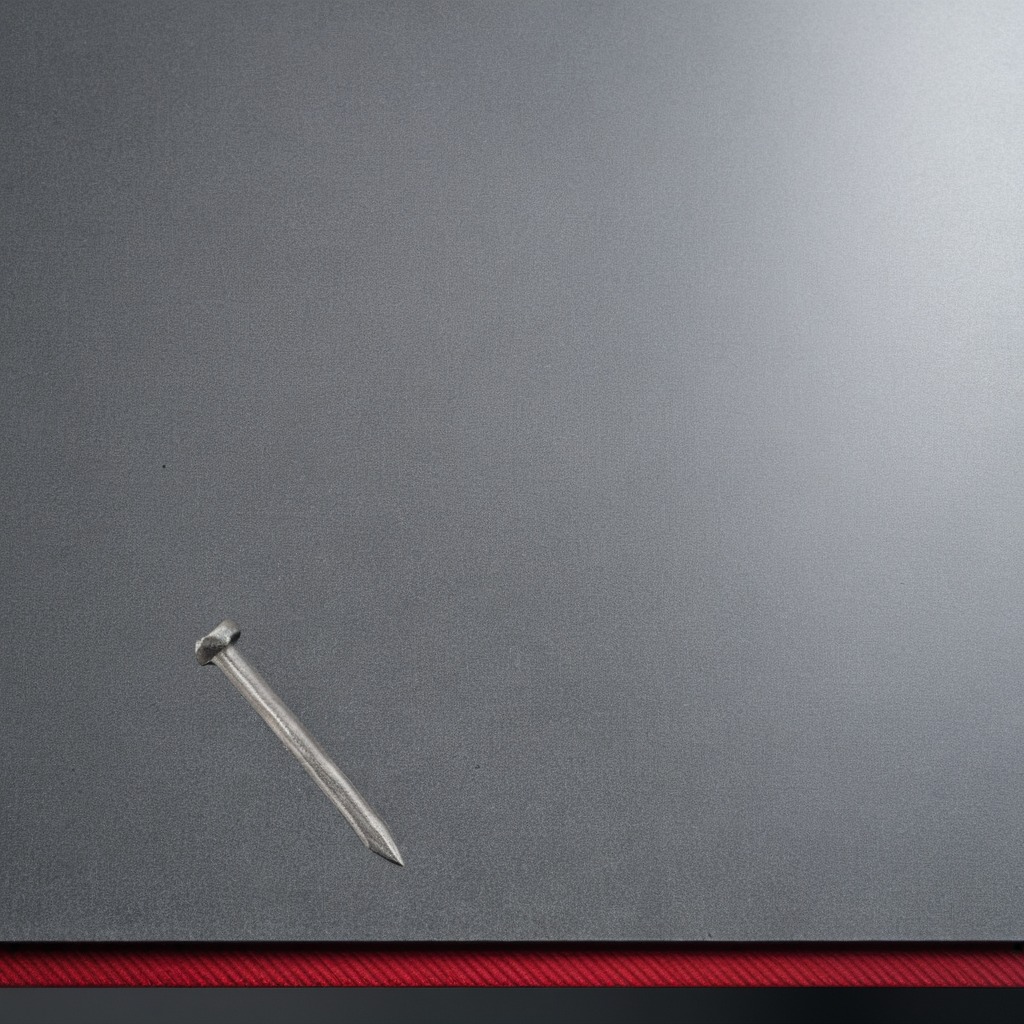
An iron nail is lying on the clean granite tabletop.